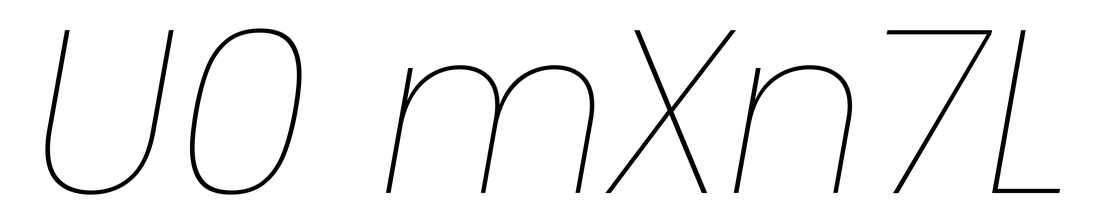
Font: Poppins-ThinItalic